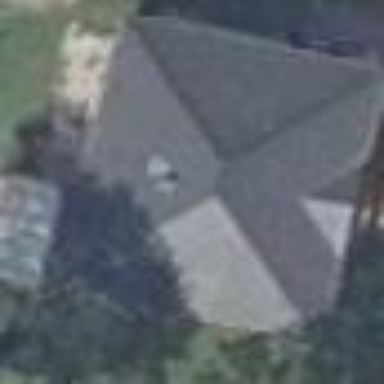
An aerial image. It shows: House with hipped roof.